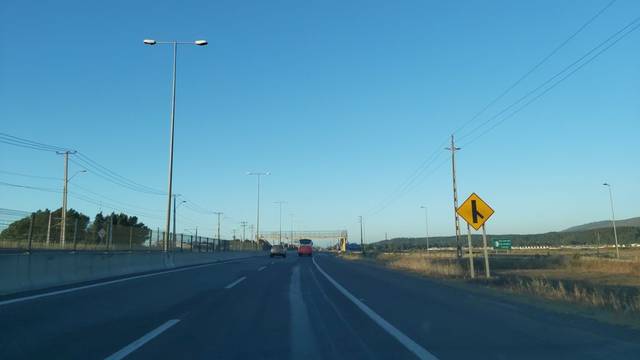
Region: Chile
Coordinates: -36.968, -73.16